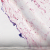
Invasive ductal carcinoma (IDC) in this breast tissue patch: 0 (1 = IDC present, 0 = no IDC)